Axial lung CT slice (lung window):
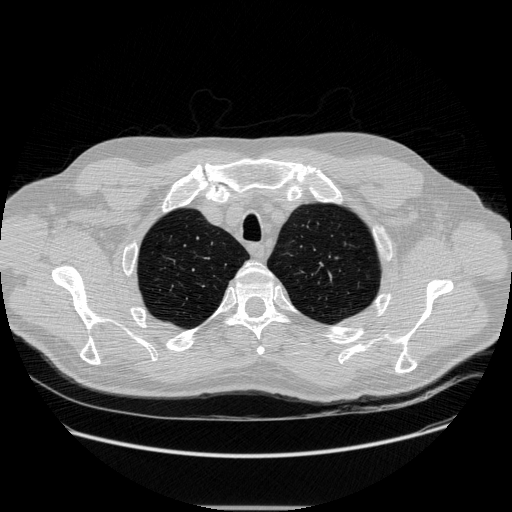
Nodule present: no